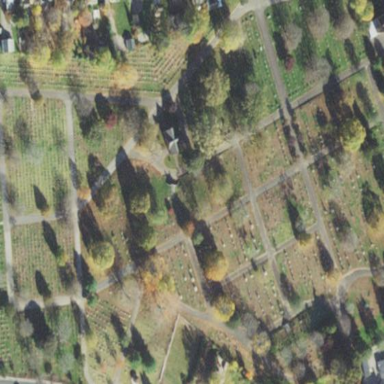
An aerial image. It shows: Cemetery.